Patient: sex M, age 48
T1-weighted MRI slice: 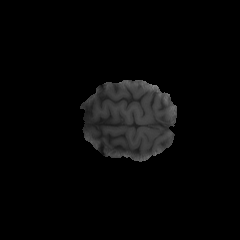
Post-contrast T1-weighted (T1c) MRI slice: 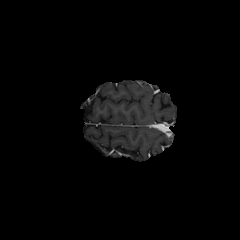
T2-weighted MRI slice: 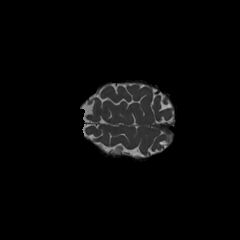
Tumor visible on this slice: yes
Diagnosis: Astrocytoma, IDH-mutant
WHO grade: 3